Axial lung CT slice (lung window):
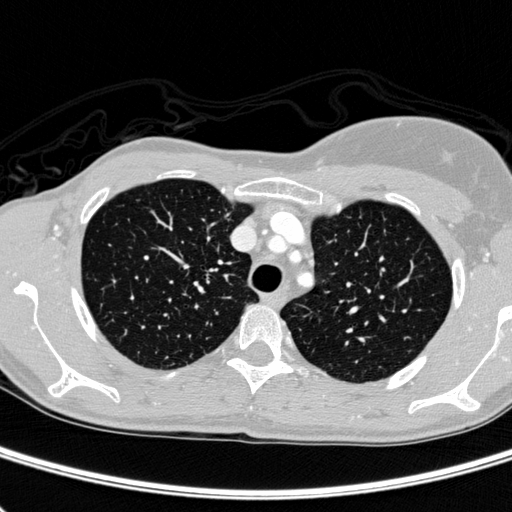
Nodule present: no